五年级 · 立体几何学
（2022 春・兴平市期末）如图的图形是长方体的四个面，另两个面的面积和是（）平方厘米。

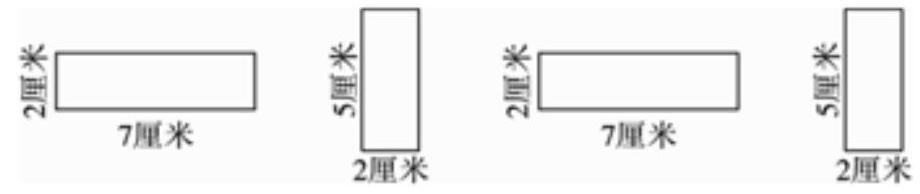
A. 25
B. 35
C. 60
D. 70

答案: D
解析: 解 $5 \times 7 \times 2$

$=35 \times 2$

$=70$ (平方厘米)

答：另两个面的面积和是 70 平方厘米。

故选: D。